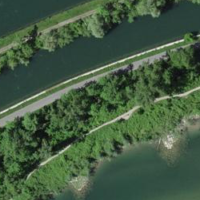
EUNIS habitat code: 15
Species observed at this site:
Lysimachia vulgaris
Euonymus europaeus